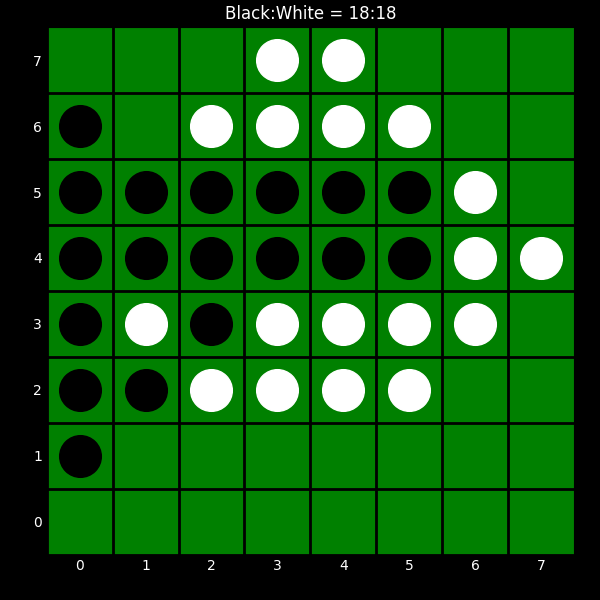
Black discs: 18
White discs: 18